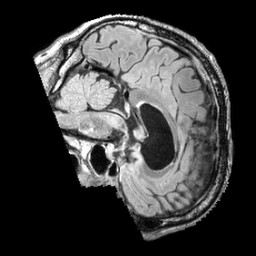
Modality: FLAIR
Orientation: sagittal
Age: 67
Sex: male
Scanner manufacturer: siemens
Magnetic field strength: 3 T
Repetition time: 5 s
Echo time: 0.387 s